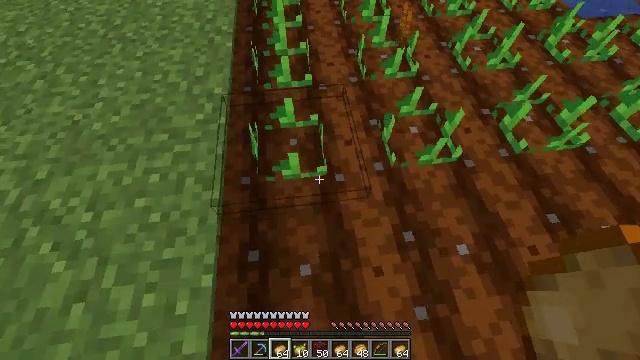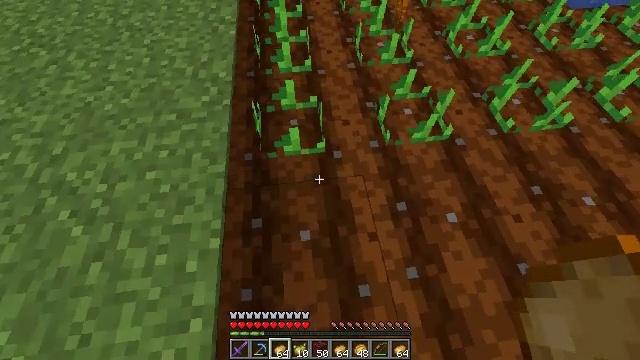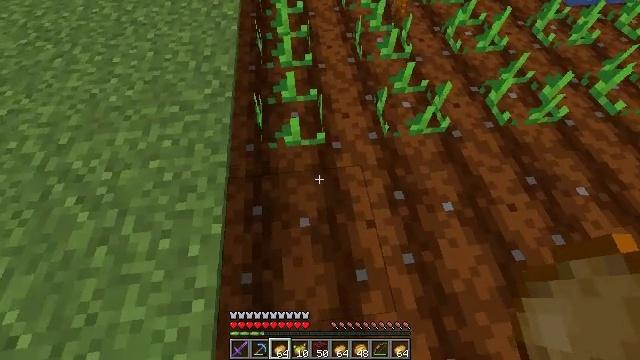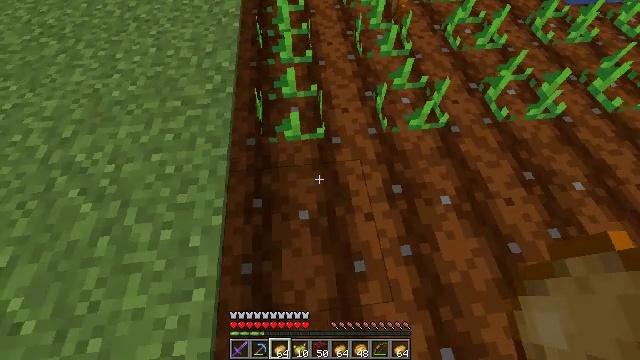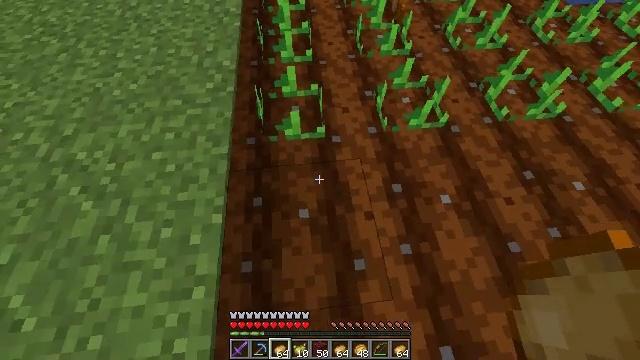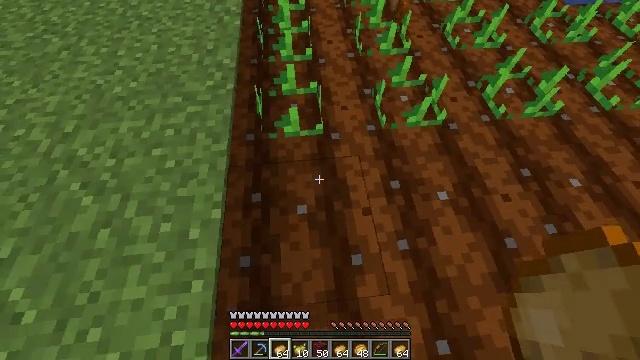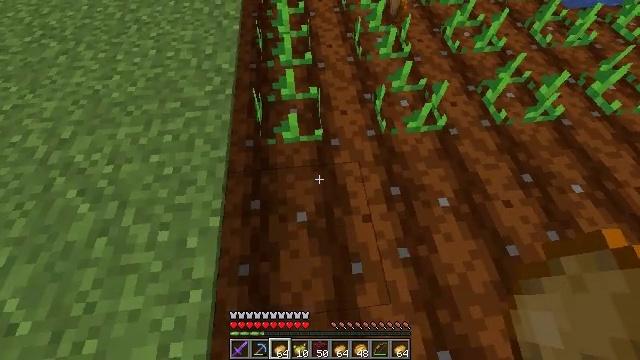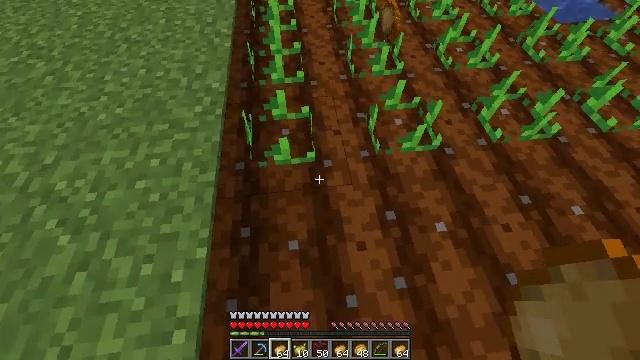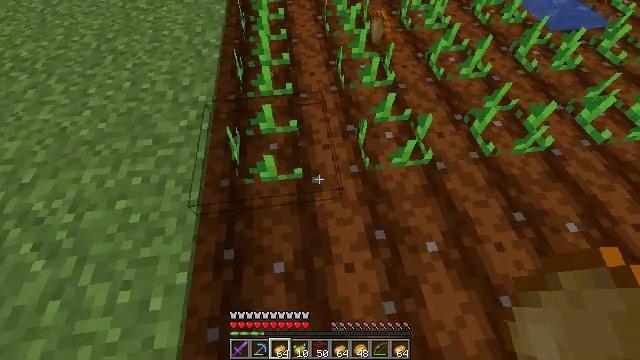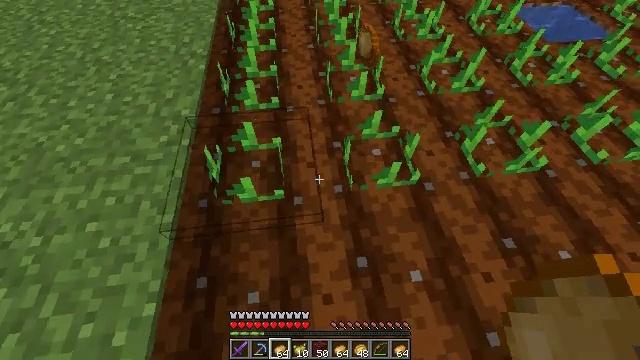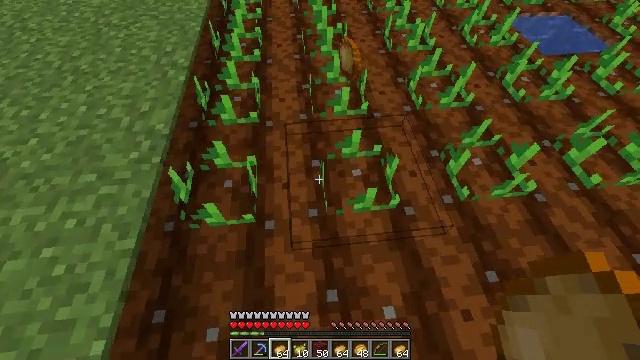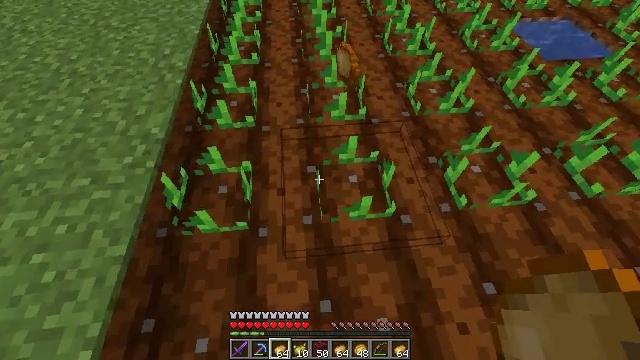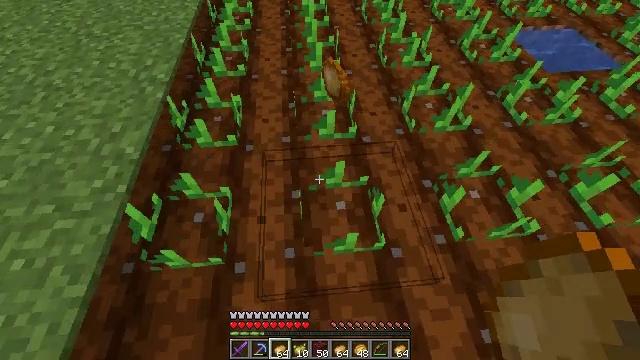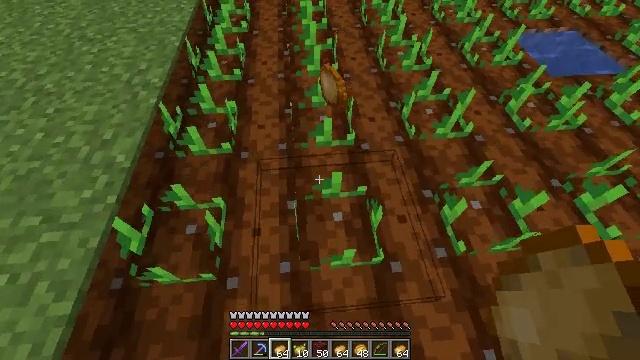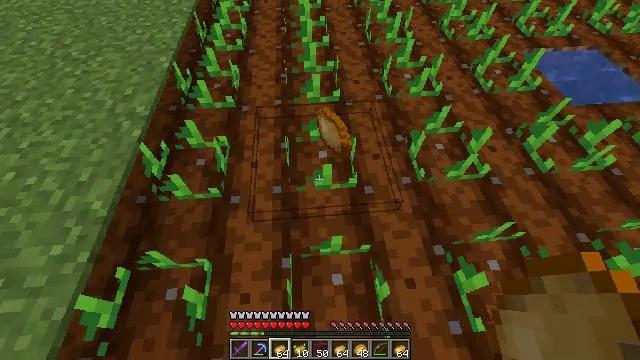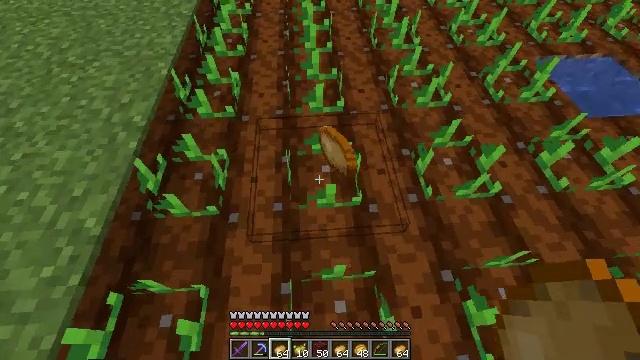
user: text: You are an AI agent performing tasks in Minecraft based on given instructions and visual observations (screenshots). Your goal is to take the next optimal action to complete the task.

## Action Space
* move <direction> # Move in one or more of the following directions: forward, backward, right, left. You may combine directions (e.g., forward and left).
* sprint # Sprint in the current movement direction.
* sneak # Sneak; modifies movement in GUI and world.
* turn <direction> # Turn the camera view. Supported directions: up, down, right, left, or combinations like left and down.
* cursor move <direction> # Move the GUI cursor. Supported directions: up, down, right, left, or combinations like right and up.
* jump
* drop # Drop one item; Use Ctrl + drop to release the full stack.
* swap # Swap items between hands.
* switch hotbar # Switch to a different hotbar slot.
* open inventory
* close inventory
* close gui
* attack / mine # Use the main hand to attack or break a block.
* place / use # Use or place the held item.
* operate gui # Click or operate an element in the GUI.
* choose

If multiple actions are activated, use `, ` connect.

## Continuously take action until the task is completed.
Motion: motion action
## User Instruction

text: Drop a poisonous potato.
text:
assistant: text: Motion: no_op
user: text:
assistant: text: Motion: no_op
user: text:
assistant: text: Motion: no_op
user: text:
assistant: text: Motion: no_op
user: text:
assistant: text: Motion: no_op
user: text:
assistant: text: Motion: move forward
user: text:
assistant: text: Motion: move forward and move right, turn up
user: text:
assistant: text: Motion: move forward and move right
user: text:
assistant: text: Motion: move forward and move right
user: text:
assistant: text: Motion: move forward and move right
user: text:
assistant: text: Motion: move forward
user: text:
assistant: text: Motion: move forward
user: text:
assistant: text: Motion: move forward
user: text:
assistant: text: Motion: move forward
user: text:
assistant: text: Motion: move forward
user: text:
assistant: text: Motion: move forward
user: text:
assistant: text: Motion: move forward
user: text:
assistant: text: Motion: move forward
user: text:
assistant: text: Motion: no_op
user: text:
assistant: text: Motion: no_op
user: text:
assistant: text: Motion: no_op
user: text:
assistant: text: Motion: no_op
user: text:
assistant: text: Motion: no_op
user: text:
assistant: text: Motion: no_op
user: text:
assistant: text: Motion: no_op
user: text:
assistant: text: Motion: no_op
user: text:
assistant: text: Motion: move back
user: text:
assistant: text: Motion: move back
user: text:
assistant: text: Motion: move back
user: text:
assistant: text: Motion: move back